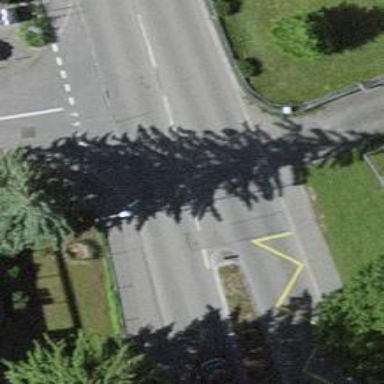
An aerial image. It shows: Public transport stop position.